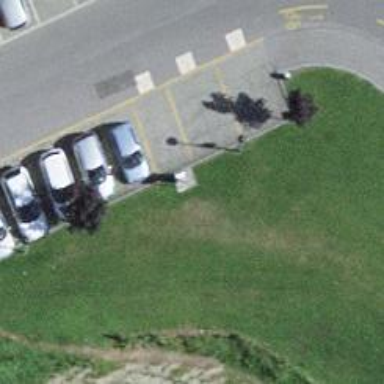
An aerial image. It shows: Charging station.